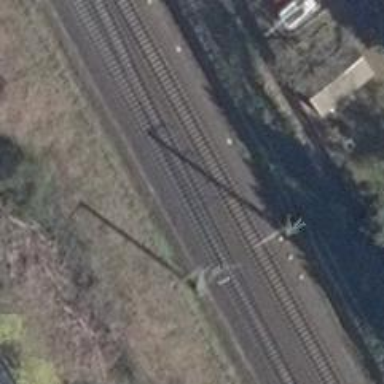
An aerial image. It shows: Railway switch.